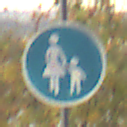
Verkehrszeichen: Gehweg
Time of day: SunriseSunset
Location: Outdoor (Nature)
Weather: PartlyCloudy
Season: NotSpecified
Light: Natural